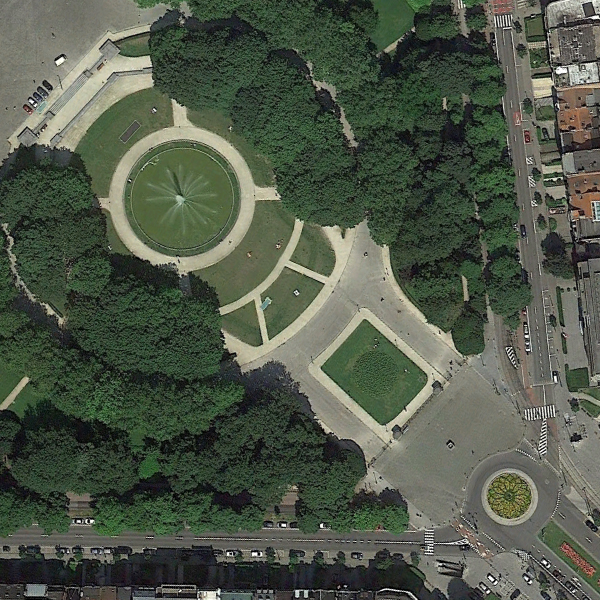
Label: Square